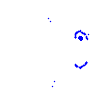
Particle: electron